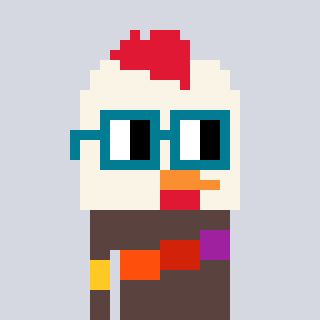
a pixel art character with square dark green glasses, a chicken-shaped head and a darkbrown-colored body on a cool background